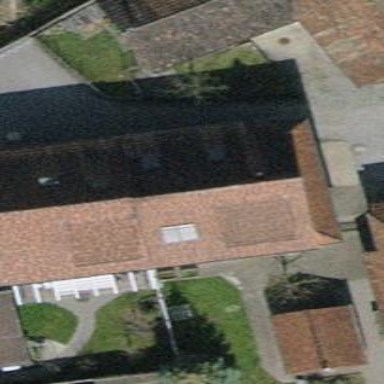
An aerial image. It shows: Terrace building.